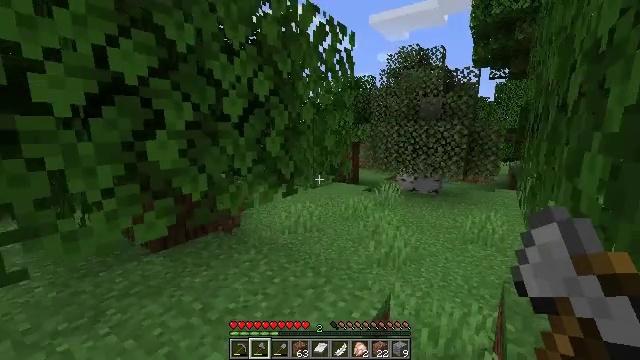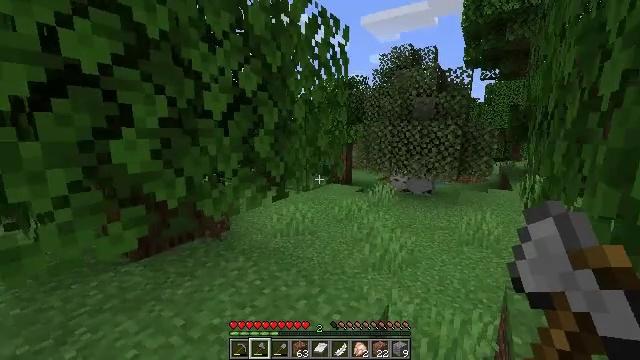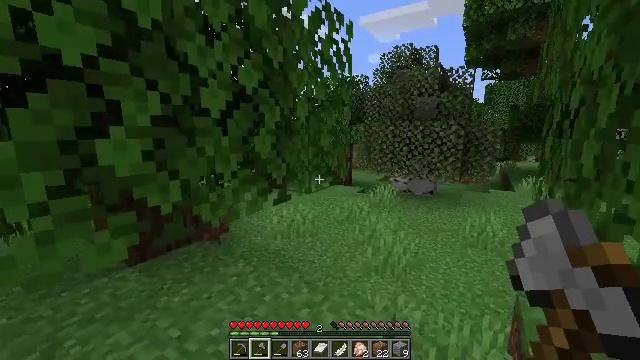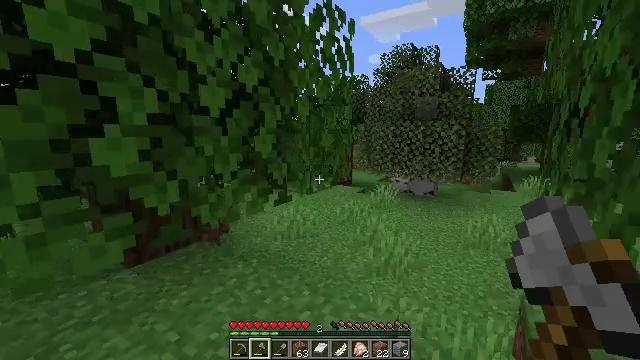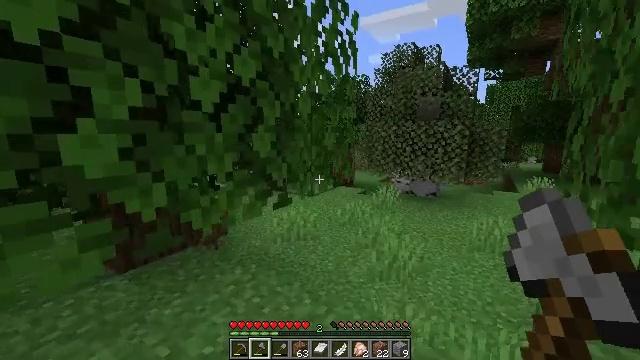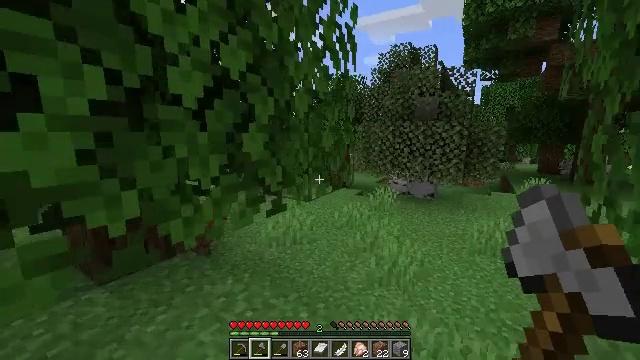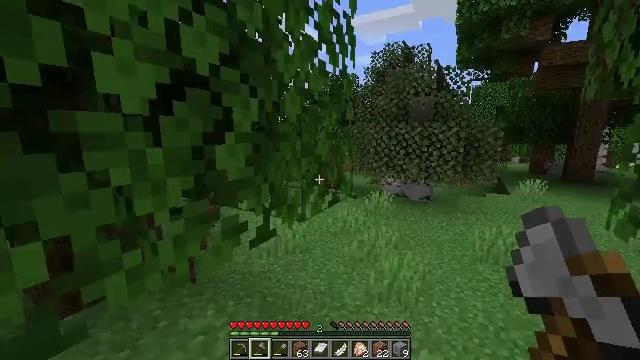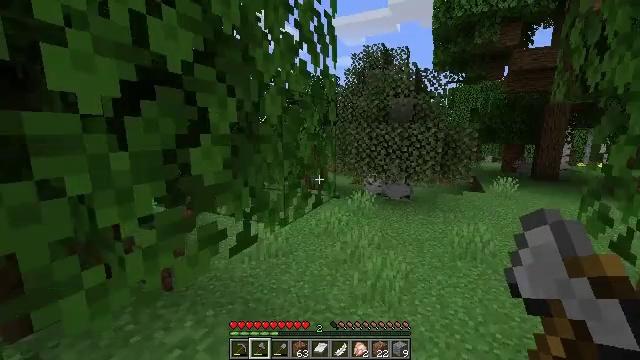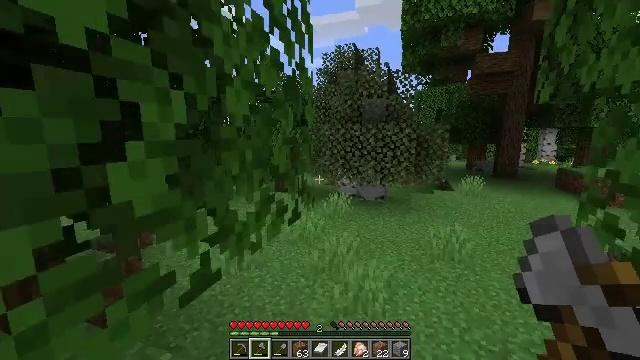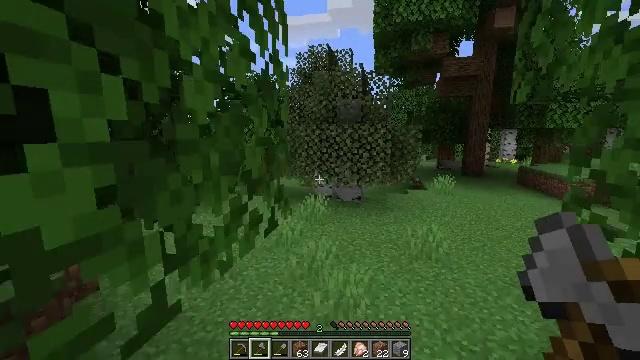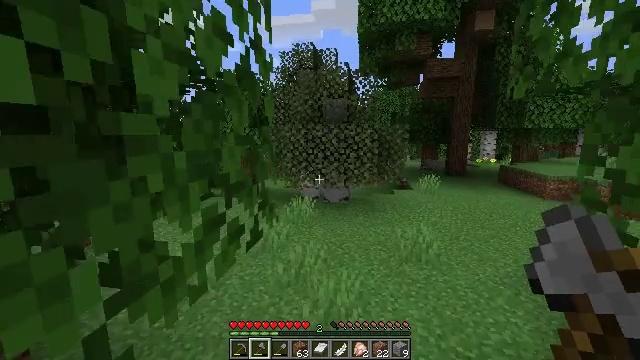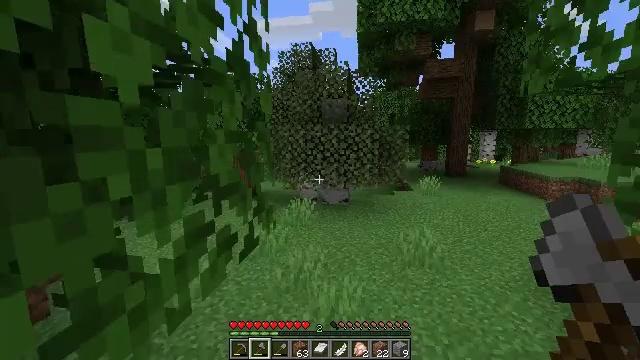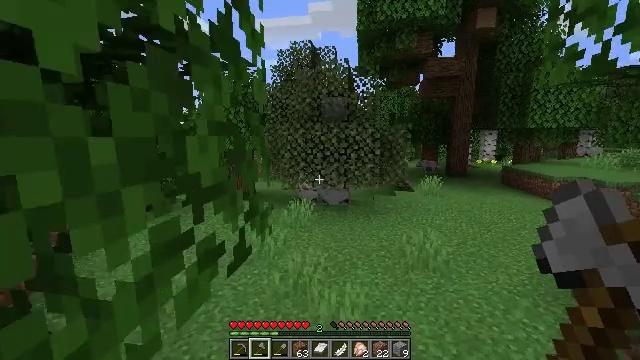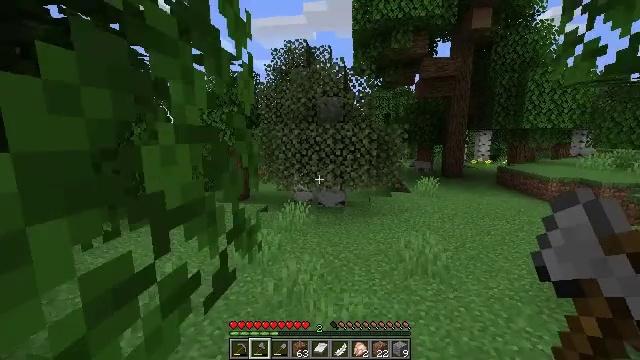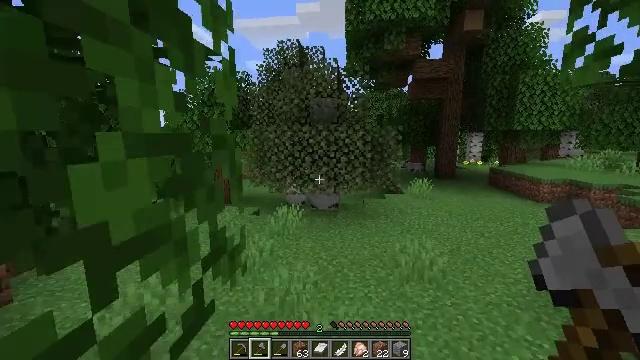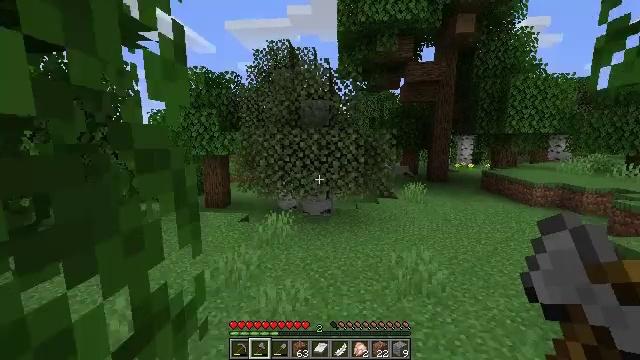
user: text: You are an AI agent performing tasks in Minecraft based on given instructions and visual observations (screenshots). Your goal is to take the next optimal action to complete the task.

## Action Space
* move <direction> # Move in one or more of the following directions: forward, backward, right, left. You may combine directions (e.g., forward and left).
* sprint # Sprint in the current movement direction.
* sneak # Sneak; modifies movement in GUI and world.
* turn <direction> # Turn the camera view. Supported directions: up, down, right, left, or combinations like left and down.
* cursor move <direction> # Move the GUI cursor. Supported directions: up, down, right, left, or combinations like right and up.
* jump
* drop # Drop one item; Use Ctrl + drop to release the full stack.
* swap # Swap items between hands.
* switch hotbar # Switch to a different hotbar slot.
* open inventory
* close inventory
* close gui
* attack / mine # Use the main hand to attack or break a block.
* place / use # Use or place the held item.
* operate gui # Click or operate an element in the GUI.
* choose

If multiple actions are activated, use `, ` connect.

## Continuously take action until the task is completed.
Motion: motion action
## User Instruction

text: Hunt a wolf.
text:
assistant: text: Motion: move forward, turn right
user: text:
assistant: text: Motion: move forward
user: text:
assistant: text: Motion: move forward
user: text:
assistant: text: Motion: move forward
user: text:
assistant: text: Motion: move forward
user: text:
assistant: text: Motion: move forward, turn right
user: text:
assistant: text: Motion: move forward, turn right
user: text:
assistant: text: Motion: move forward, turn right
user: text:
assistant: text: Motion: move forward, turn right
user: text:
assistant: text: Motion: move forward, turn right
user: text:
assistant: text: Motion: move forward
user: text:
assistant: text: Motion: move forward
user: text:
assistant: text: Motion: move forward, turn right
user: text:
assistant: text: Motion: move forward, turn right
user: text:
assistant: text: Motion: move forward, turn right
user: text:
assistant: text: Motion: move forward, turn right
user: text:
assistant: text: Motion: move forward, turn right
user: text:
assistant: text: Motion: move forward
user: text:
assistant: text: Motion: move forward
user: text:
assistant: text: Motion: move forward, turn right
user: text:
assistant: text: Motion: move forward, turn right
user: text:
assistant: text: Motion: move forward, turn right
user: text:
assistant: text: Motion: move forward, turn right and up
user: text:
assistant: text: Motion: move forward, turn right
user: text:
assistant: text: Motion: move forward, turn right
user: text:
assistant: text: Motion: move forward, turn right
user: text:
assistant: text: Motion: move forward, turn right
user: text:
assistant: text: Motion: move forward
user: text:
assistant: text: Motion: move forward and move right
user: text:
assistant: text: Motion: move forward and move right